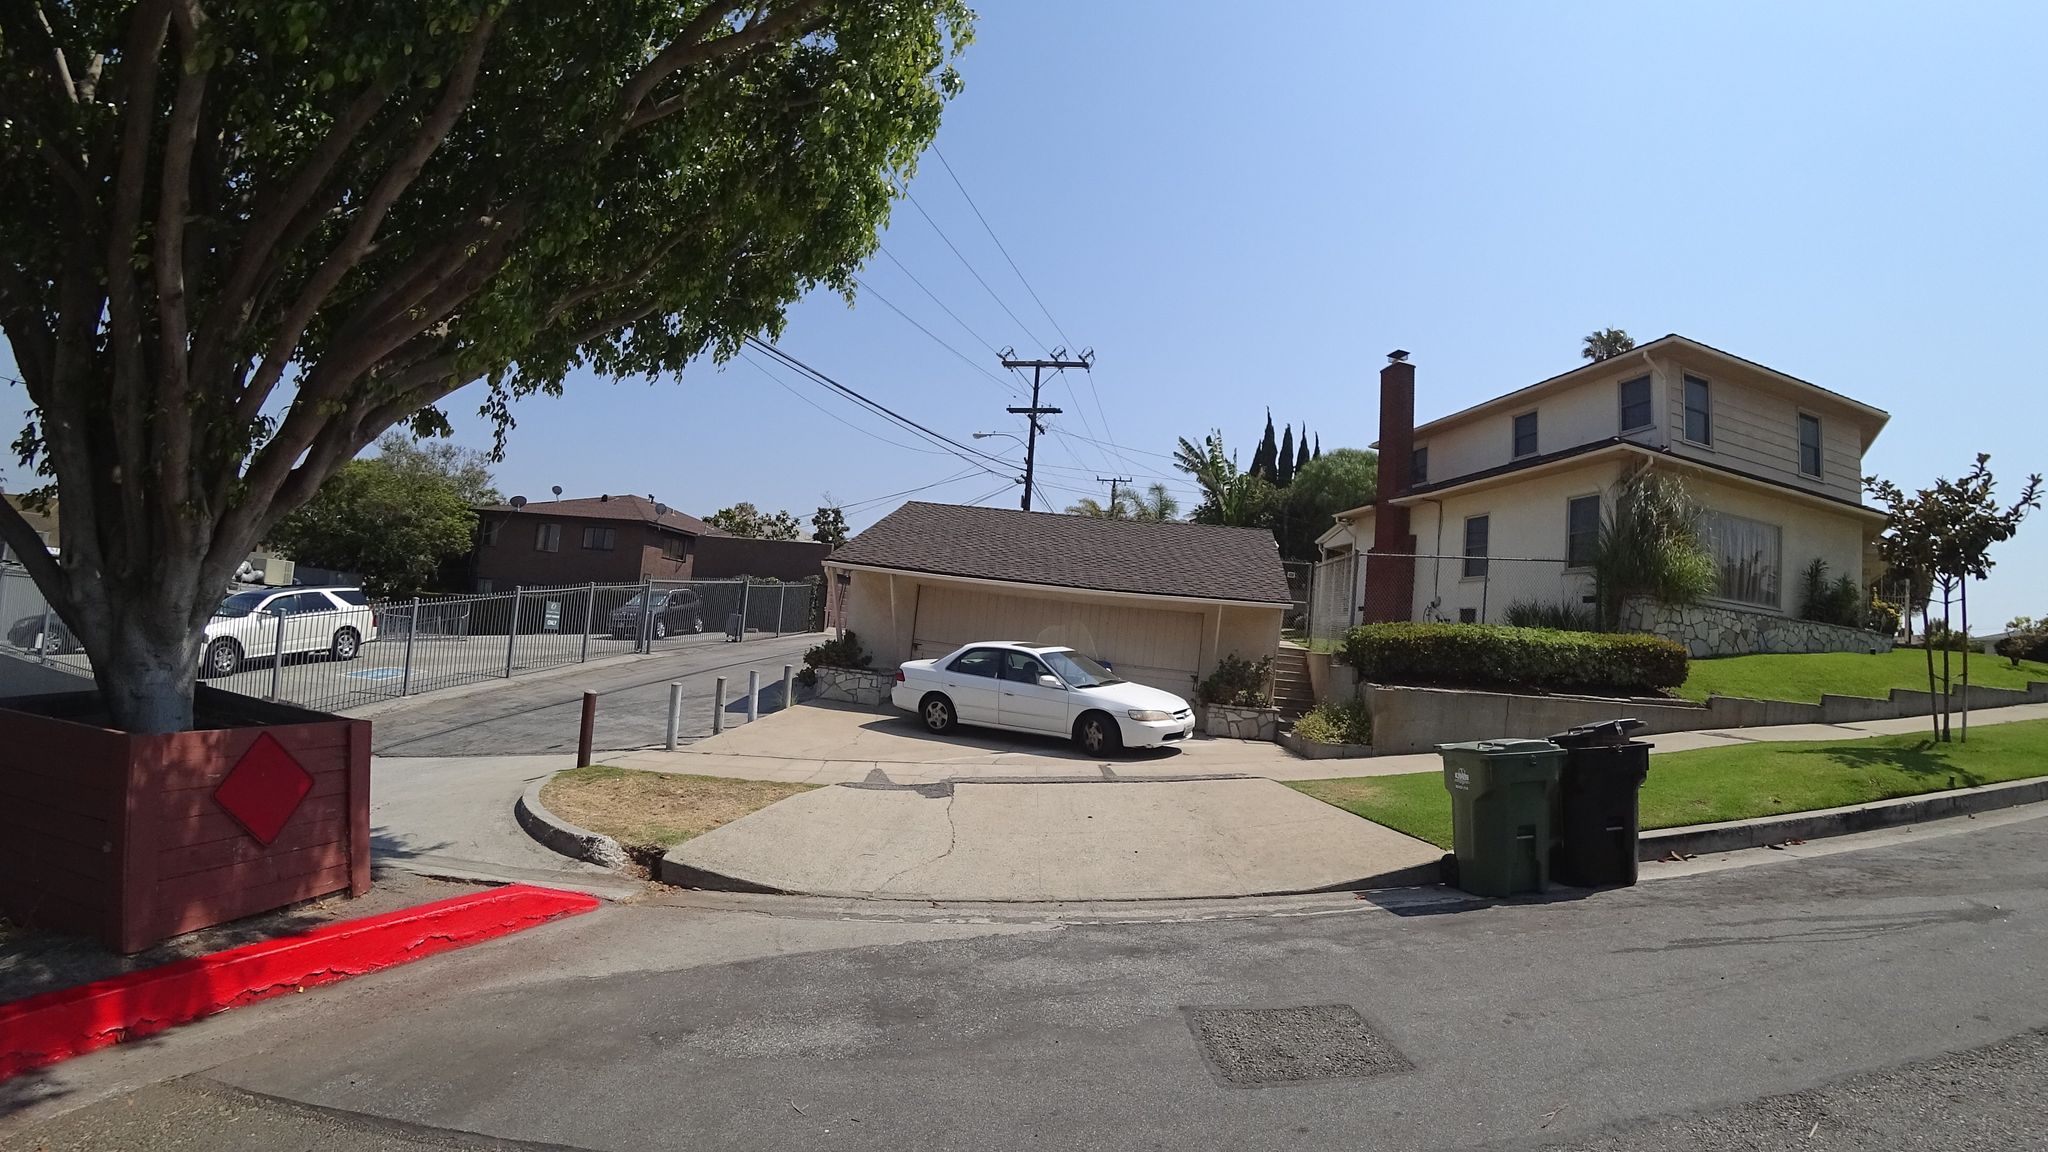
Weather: clear
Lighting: day
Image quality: good
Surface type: walking surface
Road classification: residential, path
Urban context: urban centre
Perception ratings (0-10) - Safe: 5.75, Lively: 6.43, Beautiful: 5.02, Boring: 3.39, Depressing: 4.62, Wealthy: 7.79